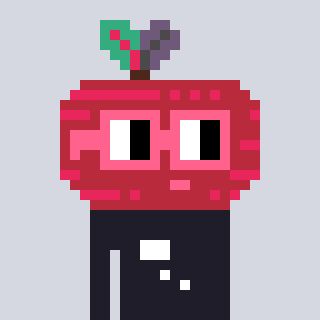
a pixel art character with square pink glasses, a beet-shaped head and a grayscale-colored body on a cool background